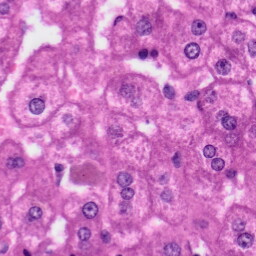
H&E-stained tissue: Liver